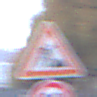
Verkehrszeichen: Arbeitsstelle
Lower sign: Geschwindigkeit30
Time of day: SunriseSunset
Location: Outdoor (Urban)
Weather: PartlyCloudy
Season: NotSpecified
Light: Natural